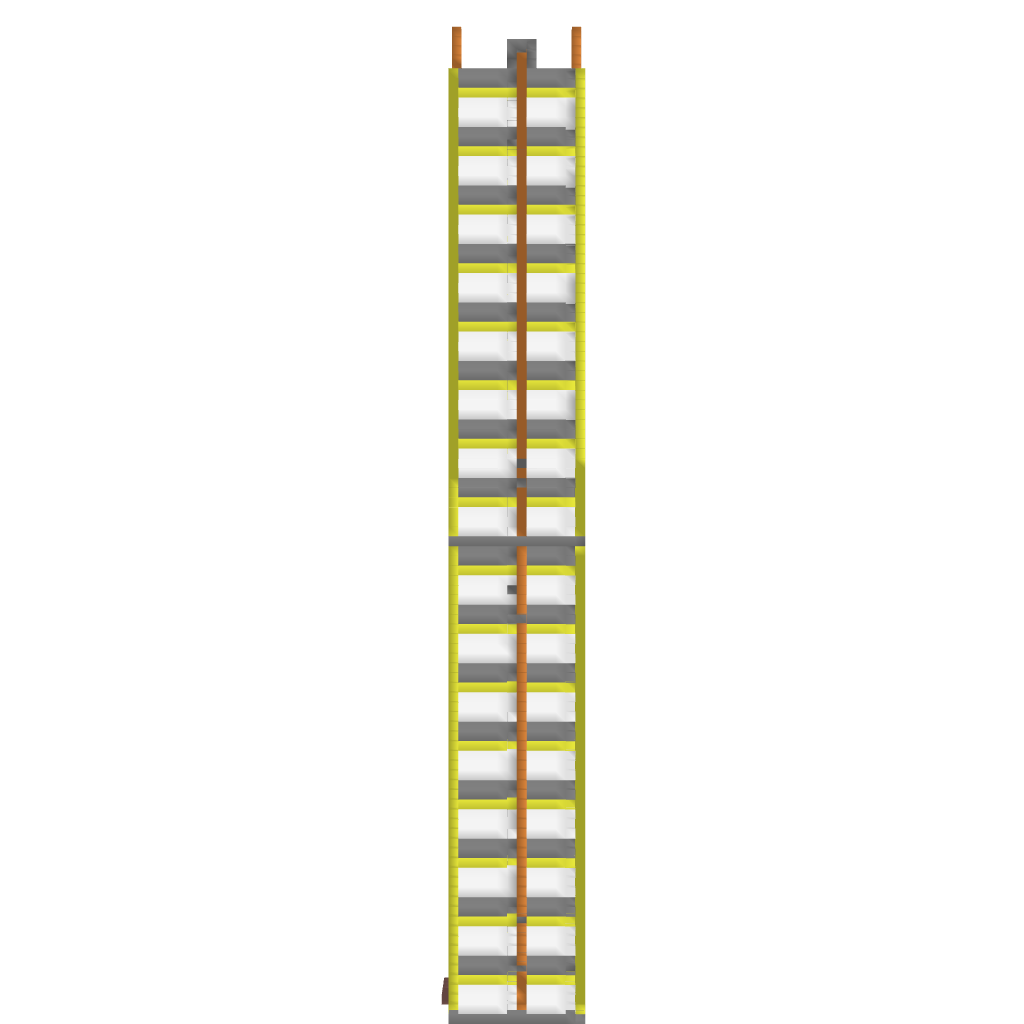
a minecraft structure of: city work office good quality